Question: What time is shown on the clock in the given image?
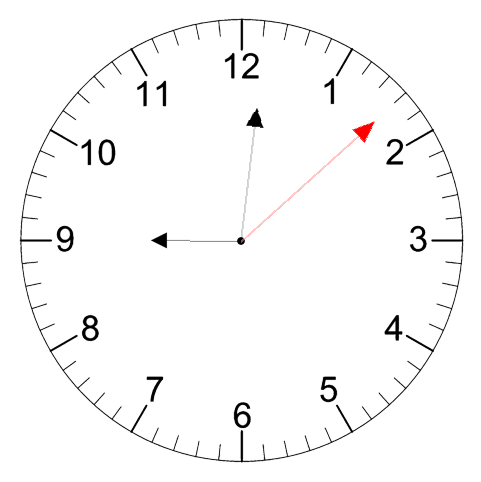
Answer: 09:01:08